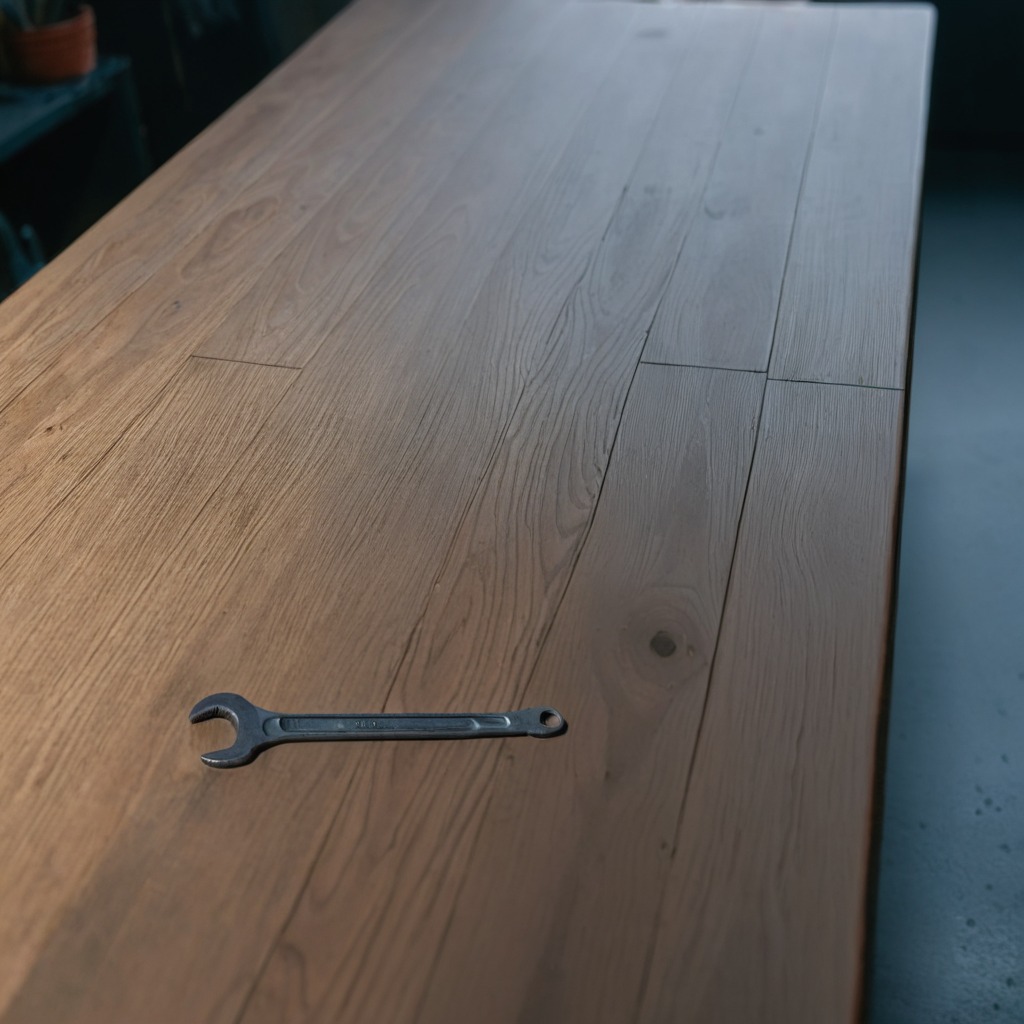
A wrench is lying on the old table with faint burn marks in a small garage at twilight.